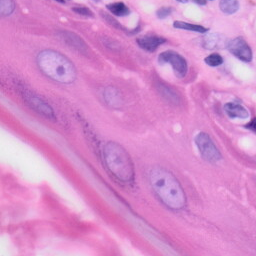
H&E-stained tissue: Skin